Field crop: maize
Growth stage: 2
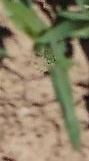
Species: maize